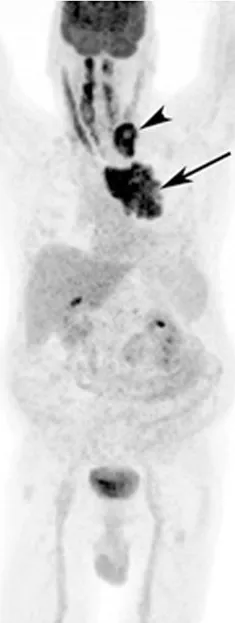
Whole body PET scan using 18 F-FDG. PET scan shows a left upper thorax tumor mass (arrow) and metastases to left supraclavicular lymph nodes (arrow head).
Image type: radiology (pet)